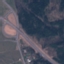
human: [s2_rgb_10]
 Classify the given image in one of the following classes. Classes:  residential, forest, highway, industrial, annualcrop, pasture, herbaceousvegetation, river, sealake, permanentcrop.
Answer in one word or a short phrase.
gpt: Highway